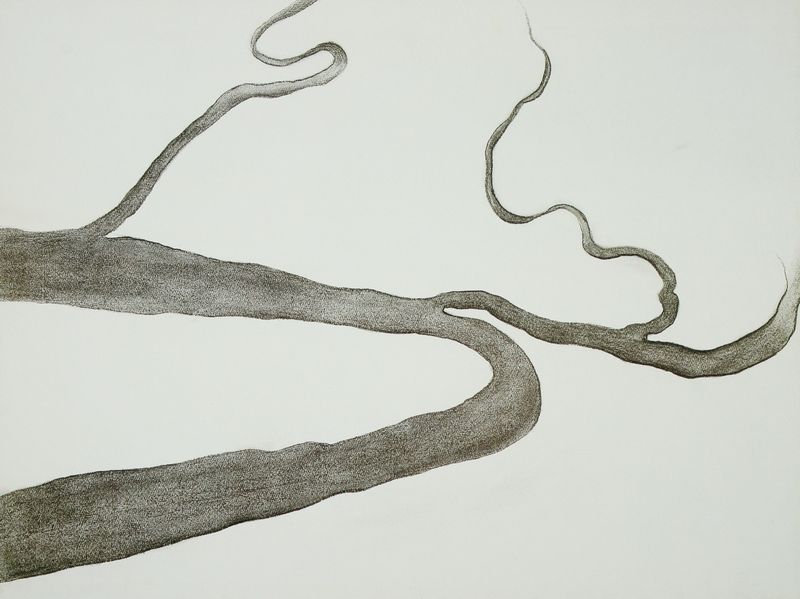
Titel: Drawing IX
Künstler: Georgia O'Keeffe
Institution: Im Besitz der Künstlerin
Schlagwörter: baum, dunkel, weiß, aquarell, fluss, äste, ausschnitt, bewegung, braun, grau, hell, schwarz, zeichnung, bild, ast, zweige, wege, welle, wellen, biegung, bogen, moderne, abstrakt, modern, formen, linien, gerade, striche, bögen, linie, zweig, form, gebilde, strich, bleistift, kunst, wellenförmig, gezeichnet, gedruckt, moderne kunst, pfade, minimal, geschlängelt, kunst der moderne, ungerade